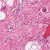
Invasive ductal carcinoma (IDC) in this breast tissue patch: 0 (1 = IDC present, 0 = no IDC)